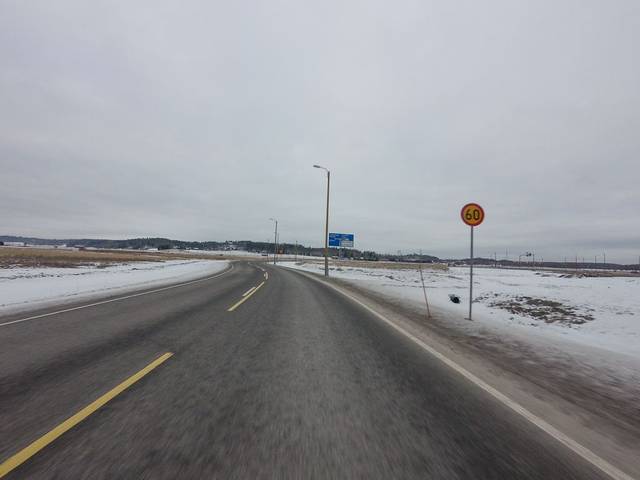
Region: Finland
Coordinates: 60.368, 23.167